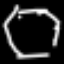
Label: octagon